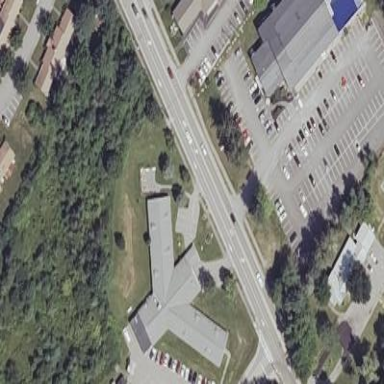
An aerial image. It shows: Healthcare building.